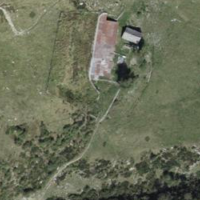
EUNIS habitat code: 23
Species observed at this site:
Apamea rubrirena